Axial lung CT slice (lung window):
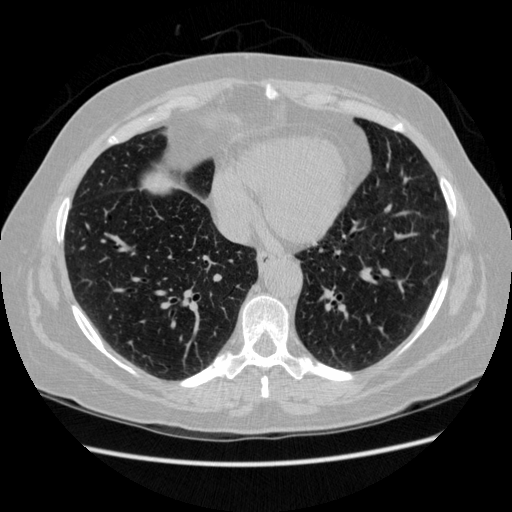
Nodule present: no